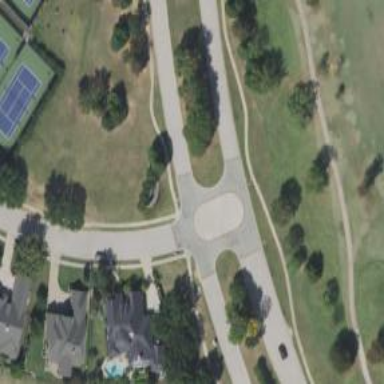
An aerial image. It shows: Secondary road with separate sidewalks.